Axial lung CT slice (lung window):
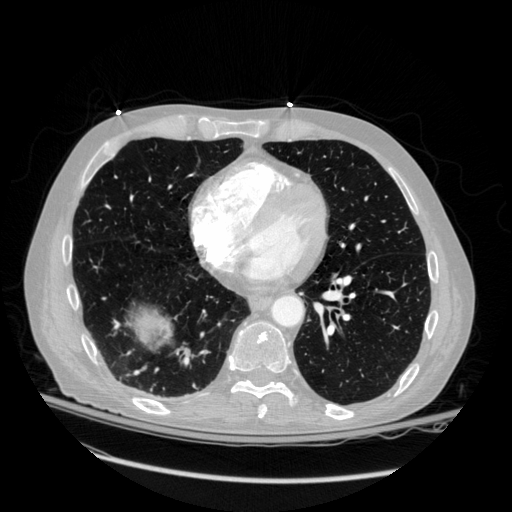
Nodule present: no